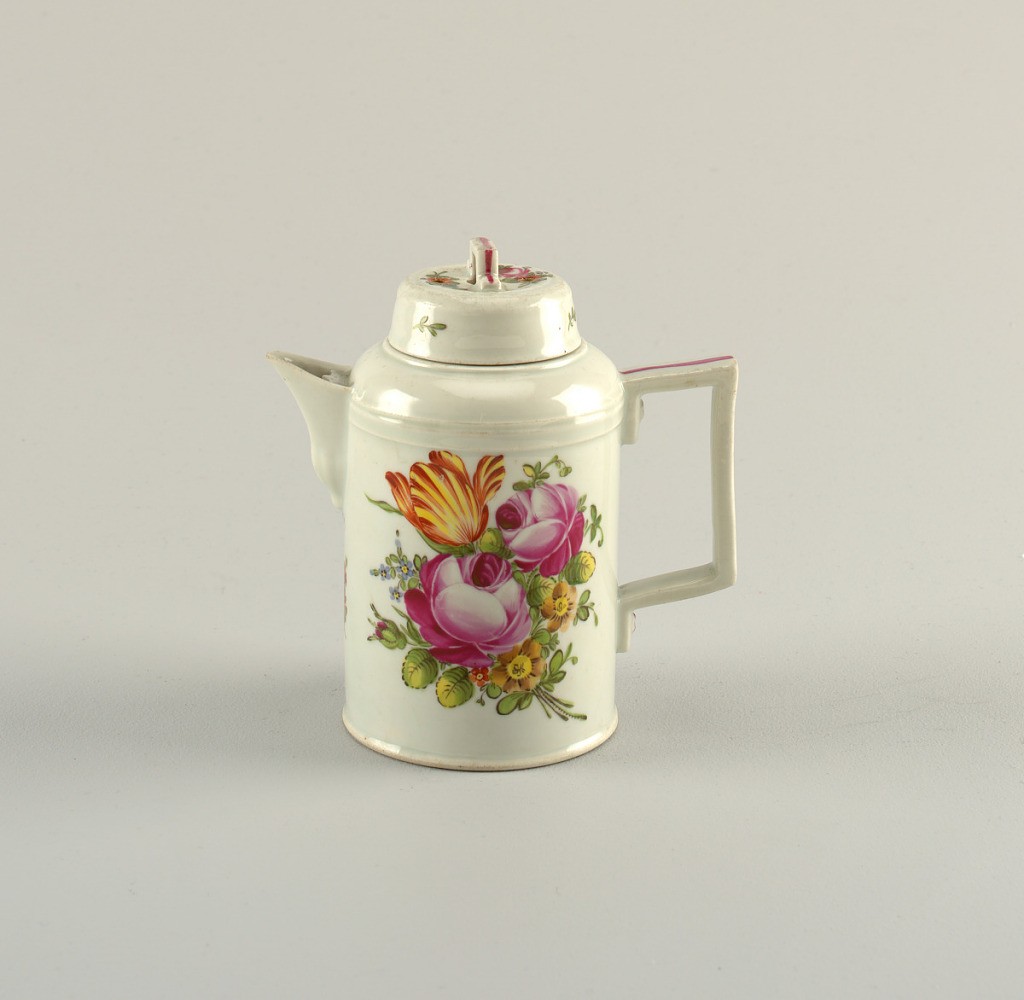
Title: Milk Jug
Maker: Wallendorf Porcelain Manufactory, German, established 1764
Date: ca. 1800
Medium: hard paste porcelain, vitreous enamel
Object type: jug
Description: Cylindrical with rounded shoulder; short spout; flat strap handle, rectangular, with simulated screw heads; cover cylindrical, with rectangular strap handle, and pierced with three round openings. Overglaze polychrome decorations of roses and other flowers. Smaller pendant to 1936-13-35.